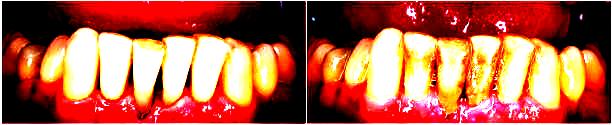
Condition: Calculus